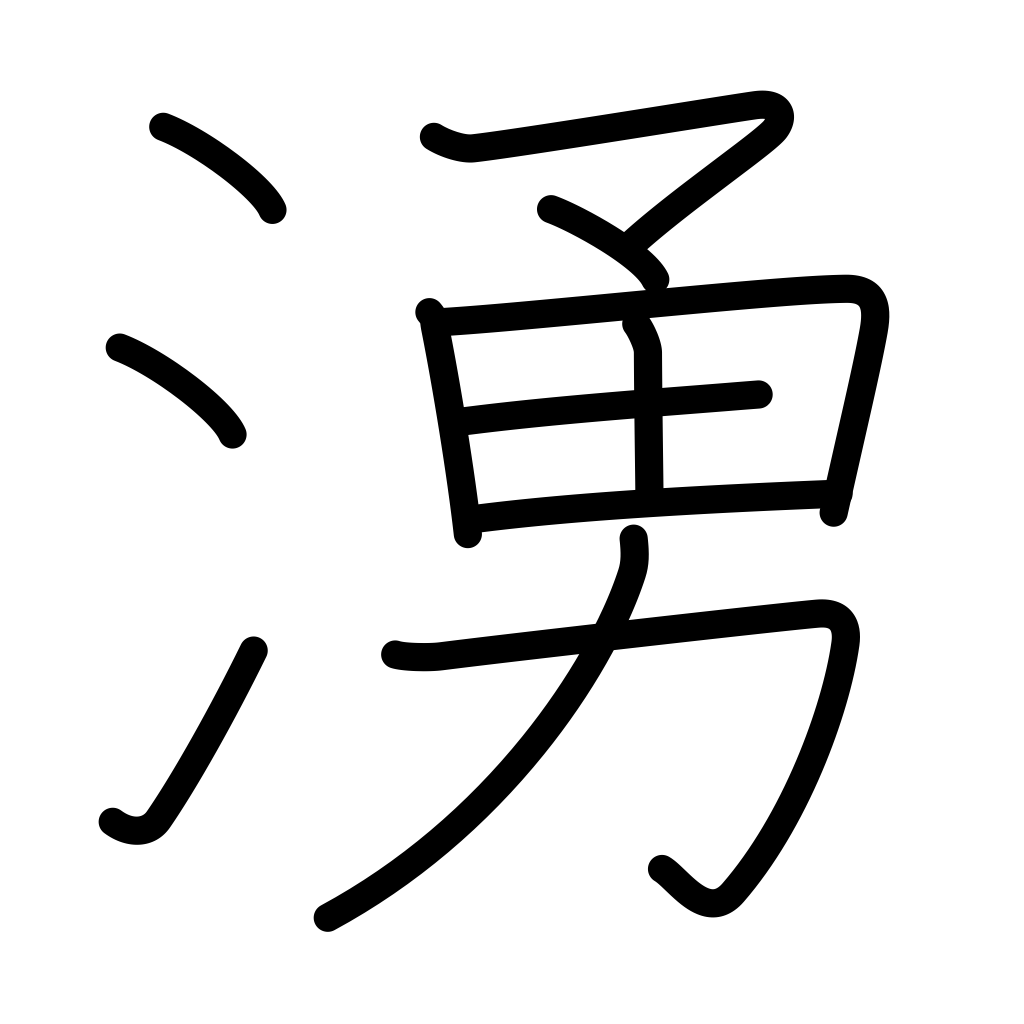
Meaning: boil, ferment, seethe, uproar, breed